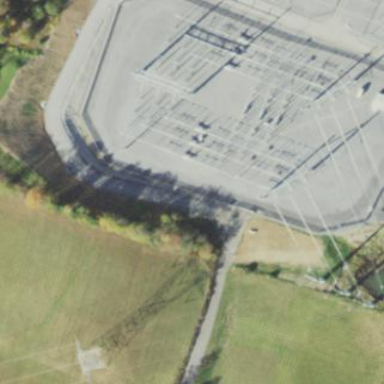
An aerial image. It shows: Power substation.